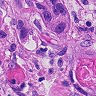
Metastatic tissue present: yes